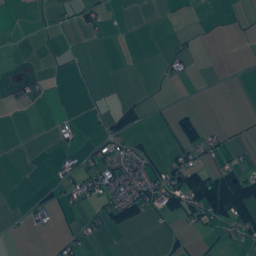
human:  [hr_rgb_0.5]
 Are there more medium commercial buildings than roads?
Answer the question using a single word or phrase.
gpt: no

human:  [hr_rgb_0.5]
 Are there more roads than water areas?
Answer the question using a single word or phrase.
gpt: yes

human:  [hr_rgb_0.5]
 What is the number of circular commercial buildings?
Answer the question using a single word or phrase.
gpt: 0

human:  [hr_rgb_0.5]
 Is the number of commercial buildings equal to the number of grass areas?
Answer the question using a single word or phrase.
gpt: no

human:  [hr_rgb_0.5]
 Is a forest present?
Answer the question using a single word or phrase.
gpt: yes

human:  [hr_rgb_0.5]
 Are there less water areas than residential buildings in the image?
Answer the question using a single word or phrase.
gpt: yes

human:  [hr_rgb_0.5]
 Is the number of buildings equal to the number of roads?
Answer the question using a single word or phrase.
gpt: no

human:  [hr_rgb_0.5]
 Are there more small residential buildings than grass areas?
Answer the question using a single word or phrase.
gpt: yes

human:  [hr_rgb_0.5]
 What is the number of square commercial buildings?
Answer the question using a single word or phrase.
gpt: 0

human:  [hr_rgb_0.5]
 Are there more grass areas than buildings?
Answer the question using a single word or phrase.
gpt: no

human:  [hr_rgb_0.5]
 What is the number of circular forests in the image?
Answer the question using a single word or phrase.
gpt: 0

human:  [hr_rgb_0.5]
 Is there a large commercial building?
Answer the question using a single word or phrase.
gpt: no

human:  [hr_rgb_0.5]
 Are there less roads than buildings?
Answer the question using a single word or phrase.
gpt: yes

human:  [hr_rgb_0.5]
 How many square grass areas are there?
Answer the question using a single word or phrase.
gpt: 0

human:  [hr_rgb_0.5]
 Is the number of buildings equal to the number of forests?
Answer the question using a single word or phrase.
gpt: no

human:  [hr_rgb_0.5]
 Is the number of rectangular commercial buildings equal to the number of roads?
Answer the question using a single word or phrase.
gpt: no

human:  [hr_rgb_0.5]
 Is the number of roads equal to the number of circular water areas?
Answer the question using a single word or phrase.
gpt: no

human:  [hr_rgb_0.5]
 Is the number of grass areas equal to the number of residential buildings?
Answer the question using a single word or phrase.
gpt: no

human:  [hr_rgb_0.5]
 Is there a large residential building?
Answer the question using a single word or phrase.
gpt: no

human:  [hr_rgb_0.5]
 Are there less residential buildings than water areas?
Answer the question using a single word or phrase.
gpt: no

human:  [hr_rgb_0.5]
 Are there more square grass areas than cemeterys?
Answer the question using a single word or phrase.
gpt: no

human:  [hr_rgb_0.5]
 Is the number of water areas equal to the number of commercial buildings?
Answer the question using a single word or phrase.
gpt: no

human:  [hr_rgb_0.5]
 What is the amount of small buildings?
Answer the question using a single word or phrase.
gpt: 764

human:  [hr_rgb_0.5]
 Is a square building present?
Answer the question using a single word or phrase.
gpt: yes

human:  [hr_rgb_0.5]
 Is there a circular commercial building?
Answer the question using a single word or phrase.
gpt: no

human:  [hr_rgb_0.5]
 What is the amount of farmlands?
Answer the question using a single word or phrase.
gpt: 7

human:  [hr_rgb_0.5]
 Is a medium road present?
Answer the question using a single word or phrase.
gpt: no

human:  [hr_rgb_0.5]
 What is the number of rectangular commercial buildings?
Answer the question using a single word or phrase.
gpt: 1

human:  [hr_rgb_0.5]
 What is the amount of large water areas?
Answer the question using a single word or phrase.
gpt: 9

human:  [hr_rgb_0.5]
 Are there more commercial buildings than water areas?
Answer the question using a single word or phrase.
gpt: no

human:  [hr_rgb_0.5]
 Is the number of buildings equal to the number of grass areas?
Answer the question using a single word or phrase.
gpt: no

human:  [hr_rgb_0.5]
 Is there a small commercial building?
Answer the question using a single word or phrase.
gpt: yes

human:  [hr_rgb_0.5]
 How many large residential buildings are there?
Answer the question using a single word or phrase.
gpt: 0

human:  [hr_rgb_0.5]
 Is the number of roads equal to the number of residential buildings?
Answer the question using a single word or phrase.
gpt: no

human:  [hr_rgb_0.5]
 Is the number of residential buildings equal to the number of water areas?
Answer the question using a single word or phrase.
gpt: no

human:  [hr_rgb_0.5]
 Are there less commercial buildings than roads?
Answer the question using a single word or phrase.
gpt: yes